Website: macys
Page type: delivery-shipping
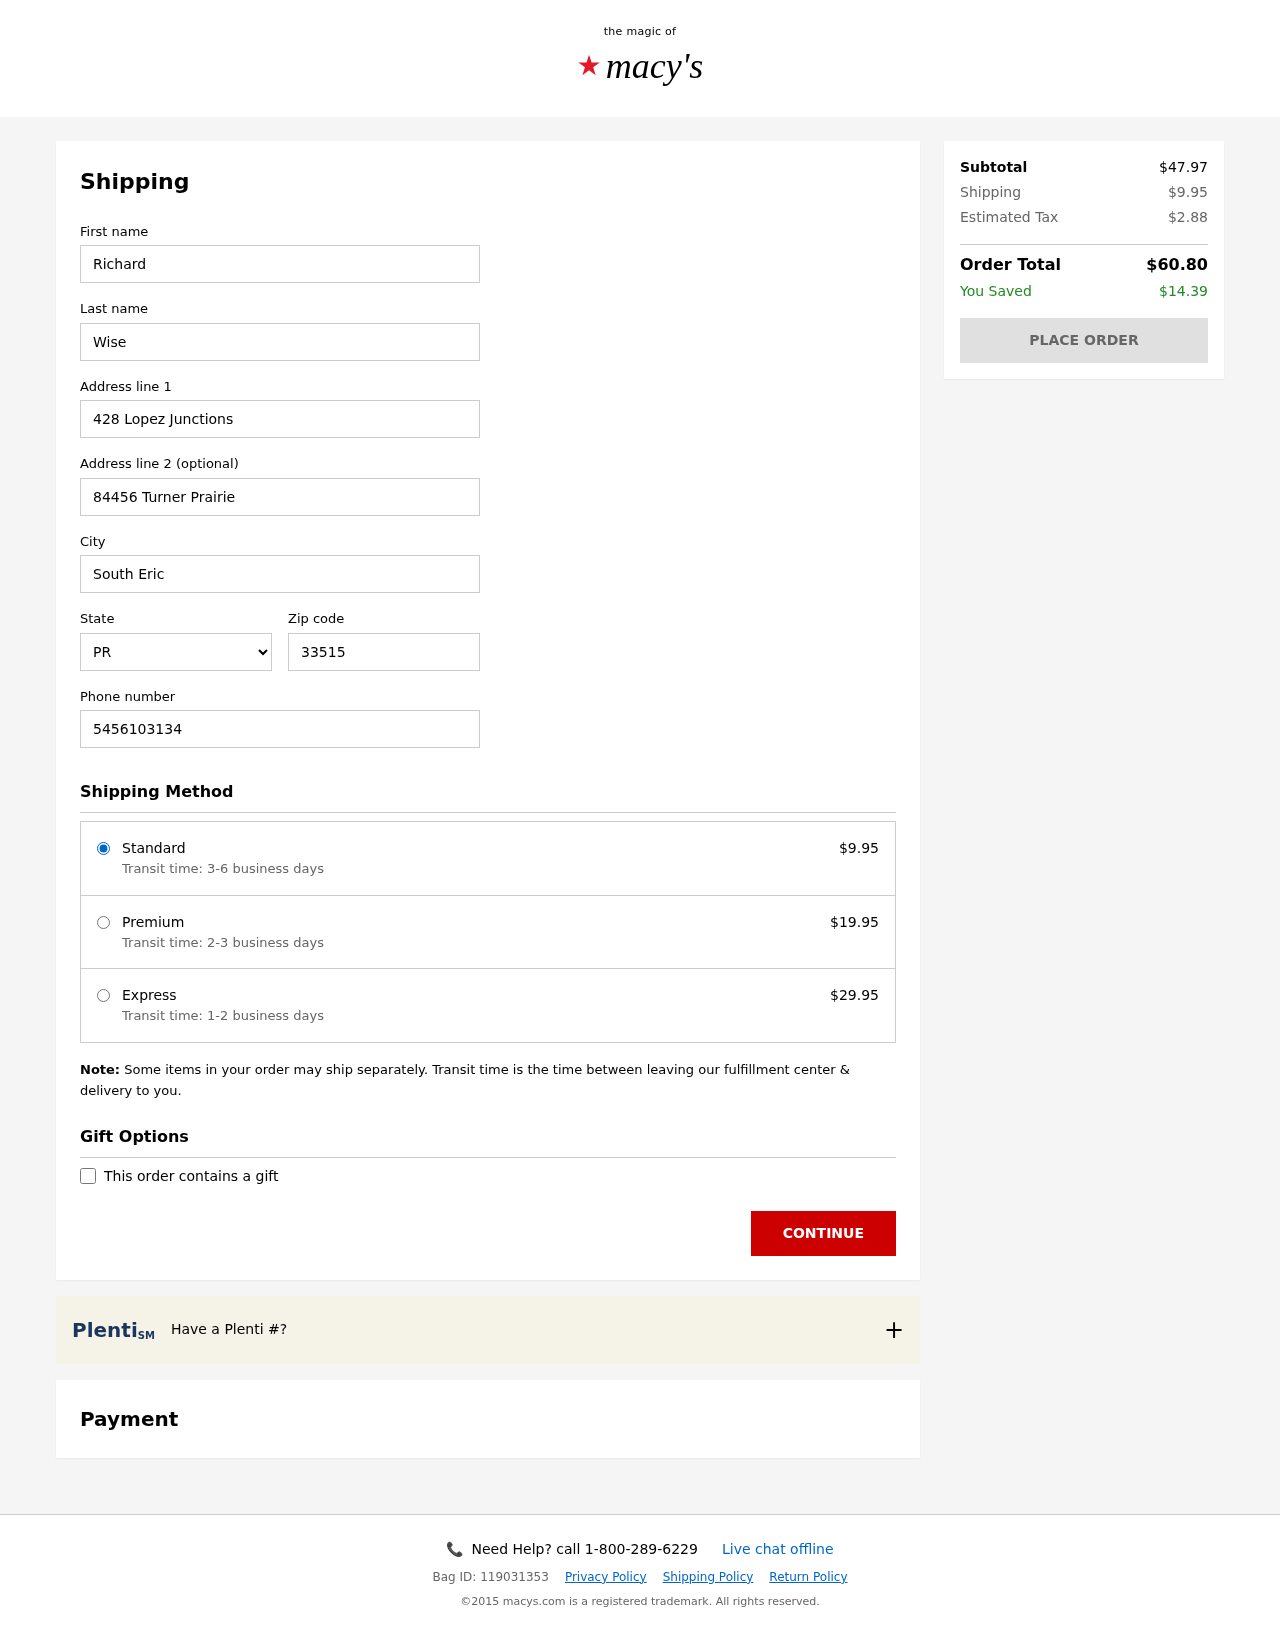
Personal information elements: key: PII_CITY
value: South Eric
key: PII_FIRSTNAME
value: Richard
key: PII_LASTNAME
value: Wise
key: PII_PHONE
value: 5456103134
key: PII_POSTCODE
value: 33515
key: PII_STATE_ABBR
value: PR
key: PII_STREET
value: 428 Lopez Junctions
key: PII_STREET2
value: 84456 Turner Prairie
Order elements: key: ORDER_SHIPPING_COST
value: $9.95
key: ORDER_SHIPPING_PREMIUM
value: $19.95
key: ORDER_SHIPPING_EXPRESS
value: $29.95
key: ORDER_SUBTOTAL
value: $47.97
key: ORDER_TAX
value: $2.88
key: ORDER_TOTAL
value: $60.80
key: ORDER_SAVINGS
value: $14.39